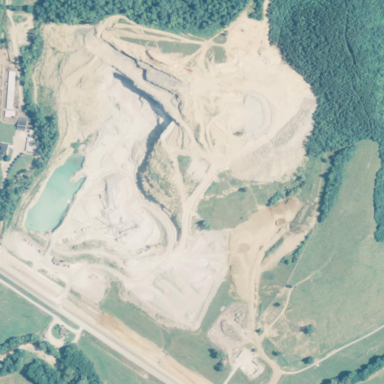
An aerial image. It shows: Quarry area.